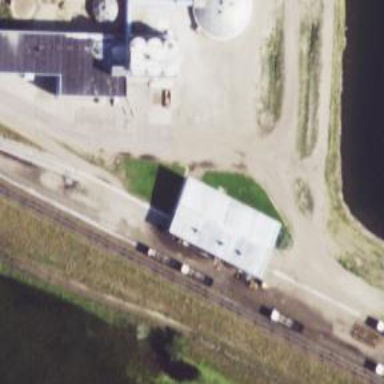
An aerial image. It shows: Covered railway siding.